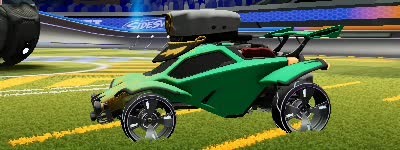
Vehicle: octane